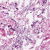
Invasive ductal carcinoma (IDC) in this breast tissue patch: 0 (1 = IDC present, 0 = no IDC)